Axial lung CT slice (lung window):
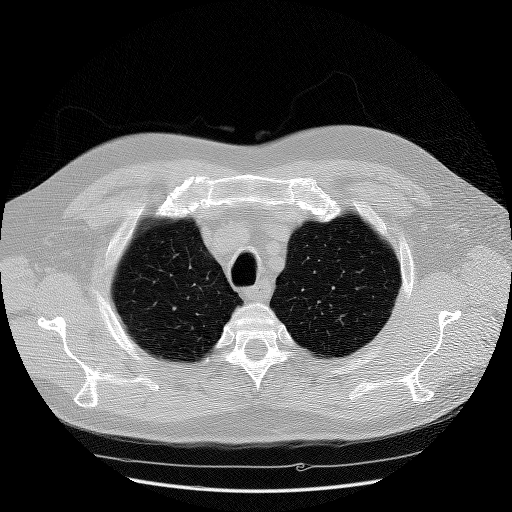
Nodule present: no